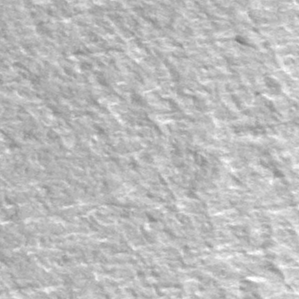
Label: frost